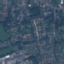
Label: Residential